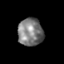
Tissue: skin
Cell type: Epithelial cells
Senescence score: 0.2797
Nuclear area (px): 682
Mean DAPI intensity: 124.152